Field crop: maize
Growth stage: 2
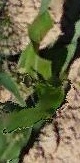
Species: maize